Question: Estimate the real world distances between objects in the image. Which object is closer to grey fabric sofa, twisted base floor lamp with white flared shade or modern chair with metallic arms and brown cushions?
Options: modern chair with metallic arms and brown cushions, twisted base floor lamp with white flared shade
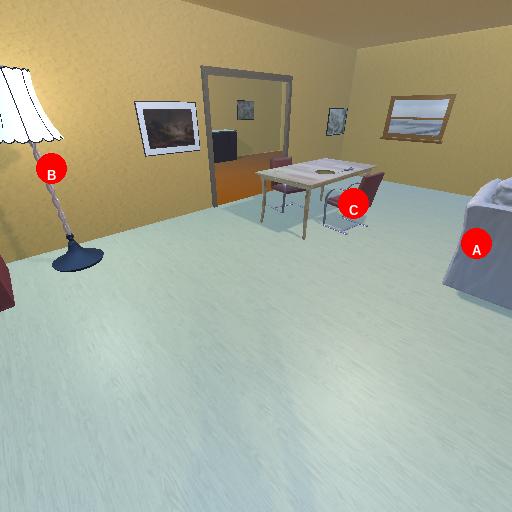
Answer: modern chair with metallic arms and brown cushions